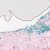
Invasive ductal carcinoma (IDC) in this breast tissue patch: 0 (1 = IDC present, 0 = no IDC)